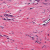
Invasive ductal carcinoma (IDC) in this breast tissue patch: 0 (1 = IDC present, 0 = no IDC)